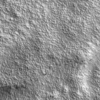
Label: not_dusty